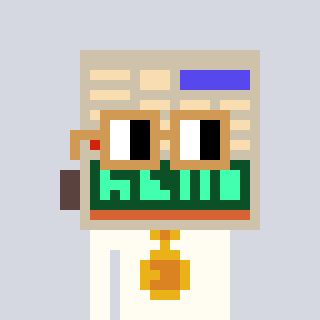
a pixel art character with square brown glasses, a calculator-shaped head and a grayscale-colored body on a cool background